Question: I am displaying the dialog with Timer and Ok,Cancel options. but Timer is not getting aligned as center, Timer is displaying in the left corner.
'''
package com.example.datetimecustom;
import java.util.Calendar;
import DateTimePicker.DateTimePicker.DateWatcher;
import DateTimePicker.DateTimePicker;
import android.os.Bundle;
import android.app.Activity;
import android.app.Dialog;
import android.util.Log;
import android.view.View;
import android.view.Window;
import android.view.View.OnClickListener;
import android.view.WindowManager;
import android.widget.Button;
import android.widget.EditText;
import android.widget.LinearLayout;
import android.widget.RelativeLayout;
public class DatetimecustomActivity extends Activity implements DateWatcher{
EditText edit_text;
@Override
public void onCreate(Bundle savedInstanceState) {
super.onCreate(savedInstanceState);
setContentView(R.layout.activity_datetimecustom);
edit_text = (EditText) findViewById(R.id.edittext1);
}
public void button_click(View view){
// Create the dialog
final Dialog mDateTimeDialog = new Dialog(this);
// Inflate the root layout
final LinearLayout mDateTimeDialogView = (LinearLayout) getLayoutInflater().inflate(R.layout.date_time_dialog, null);
// Grab widget instance
final DateTimePicker mDateTimePicker = (DateTimePicker) mDateTimeDialogView.findViewById(R.id.DateTimePicker);
mDateTimePicker.setDateChangedListener(this);
// Update demo TextViews when the "OK" button is clicked
((Button) mDateTimeDialogView.findViewById(R.id.SetDateTime)).setOnClickListener(new OnClickListener() {
public void onClick(View v) {
mDateTimePicker.clearFocus();
// TODO Auto-generated method stub
String result_string = String.valueOf(mDateTimePicker.getHour()) + ":" + String.valueOf(mDateTimePicker.getMinute());
// if(mDateTimePicker.getHour() > 12) result_string = result_string + "PM";
// else result_string = result_string + "AM";
edit_text.setText(result_string);
mDateTimeDialog.dismiss();
}
});
// Cancel the dialog when the "Cancel" button is clicked
((Button) mDateTimeDialogView.findViewById(R.id.CancelDialog)).setOnClickListener(new OnClickListener() {
public void onClick(View v) {
// TODO Auto-generated method stub
mDateTimeDialog.cancel();
}
});
// Setup TimePicker
// No title on the dialog window
mDateTimeDialog.requestWindowFeature(Window.FEATURE_NO_TITLE);
// Set the dialog content view
mDateTimeDialog.setContentView(mDateTimeDialogView);
WindowManager.LayoutParams lp = new WindowManager.LayoutParams();
lp.copyFrom(mDateTimeDialog.getWindow().getAttributes());
lp.width = WindowManager.LayoutParams.MATCH_PARENT;
lp.height = WindowManager.LayoutParams.WRAP_CONTENT;
mDateTimeDialog.show();
mDateTimeDialog.getWindow().setAttributes(lp);
// Display the dialog
mDateTimeDialog.show();
}
public void onDateChanged(Calendar c) { // goi khi co thay doi tu calendar
Log.e("",
"" + c.get(Calendar.MONTH) + " " + c.get(Calendar.DAY_OF_MONTH)
+ " " + c.get(Calendar.YEAR));
}
}
'''
'date_time_dialog.xml'
'''
<?xml version="1.0" encoding="utf-8"?>
<LinearLayout xmlns:android="http://schemas.android.com/apk/res/android"
android:id="@+id/DateTimeDialog" android:layout_width="fill_parent"
android:layout_height="wrap_content"
android:orientation="vertical"
android:gravity="center"
>
<DateTimePicker.DateTimePicker
android:id="@+id/DateTimePicker" android:layout_width="fill_parent"
android:padding="5dp"
android:layout_weight="2"
android:layout_height="0dp"
/>
<LinearLayout android:id="@+id/ControlButtons"
android:layout_width="fill_parent" android:layout_height="0dp"
android:layout_weight="1"
android:orientation="horizontal"
android:padding="5dip">
<Button android:id="@+id/CancelDialog" android:layout_width="0dp"
android:text="@android:string/cancel" android:layout_weight="1"
android:layout_height="wrap_content" />
<Button android:id="@+id/SetDateTime" android:layout_width="0dp"
android:text="@android:string/ok" android:layout_weight="1"
android:layout_height="wrap_content" />
</LinearLayout>
</LinearLayout>
'''
'datetimepicker.xml'
'''
<?xml version="1.0" encoding="utf-8"?>
<LinearLayout
xmlns:android="http://schemas.android.com/apk/res/android"
android:layout_width="fill_parent" android:layout_height="wrap_content"
android:padding="5dip" android:id="@+id/DateTimePicker"
android:gravity="center"
android:orientation="horizontal">
<LinearLayout
android:id="@+id/hour_container"
android:layout_width="wrap_content"
android:layout_height="wrap_content"
android:layout_marginLeft="20dp"
android:layout_marginRight="5dp"
android:layout_marginTop="5dp"
android:layout_marginBottom="5dp"
android:gravity="center"
android:orientation="vertical" >
<Button
android:id="@+id/hour_plus"
android:layout_width="40dp"
android:layout_height="28dp"
android:background="@drawable/image_button_up" />
<EditText
android:id="@+id/hour_display"
android:layout_width="45dp"
android:layout_height="35dp"
android:background="@drawable/picker_middle"
android:gravity="center"
android:inputType="number"
android:textColor="#C0C0C0"
android:singleLine="true" >
</EditText>
<Button
android:id="@+id/hour_minus"
android:layout_width="40dp"
android:layout_height="28dp"
android:background="@drawable/image_button_down"/>
</LinearLayout>
<LinearLayout
android:id="@+id/min_container"
android:layout_width="wrap_content"
android:layout_height="wrap_content"
android:layout_margin="5dp"
android:gravity="center"
android:orientation="vertical" >
<Button
android:id="@+id/min_plus"
android:layout_width="40dp"
android:layout_height="28dp"
android:background="@drawable/image_button_up" />
<EditText
android:id="@+id/min_display"
android:layout_width="45dp"
android:layout_height="35dp"
android:background="@drawable/picker_middle"
android:gravity="center"
android:inputType="number"
android:textColor="#C0C0C0"
android:singleLine="true" />
<Button
android:id="@+id/min_minus"
android:layout_width="40dp"
android:layout_height="28dp"
android:background="@drawable/image_button_down"/>
</LinearLayout>
</LinearLayout>
'''

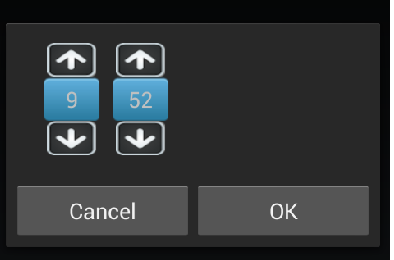
Answer: Do this way
Update your
'''
<?xml version="1.0" encoding="utf-8"?>
<LinearLayout xmlns:android="http://schemas.android.com/apk/res/android"
android:id="@+id/DateTimeDialog"
android:layout_width="match_parent"
android:layout_height="wrap_content"
android:gravity="center"
android:orientation="vertical" >
<LinearLayout
android:layout_width="match_parent"
android:layout_height="wrap_content"
android:layout_weight="1"
android:gravity="center" >
<DateTimePicker.DateTimePicker
android:id="@+id/DateTimePicker"
android:layout_width="wrap_content"
android:layout_height="wrap_content"
android:padding="5dp" />
</LinearLayout>
<LinearLayout
android:id="@+id/ControlButtons"
android:layout_width="match_parent"
android:layout_height="wrap_content"
android:orientation="horizontal"
android:padding="5dip" >
<Button
android:id="@+id/CancelDialog"
android:layout_width="0dp"
android:layout_height="wrap_content"
android:layout_weight="1"
android:text="@android:string/cancel" />
<Button
android:id="@+id/SetDateTime"
android:layout_width="0dp"
android:layout_height="wrap_content"
android:layout_weight="1"
android:text="@android:string/ok" />
</LinearLayout>
</LinearLayout>
'''